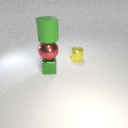
small yellow metal cylinder to the right of small green metal cube